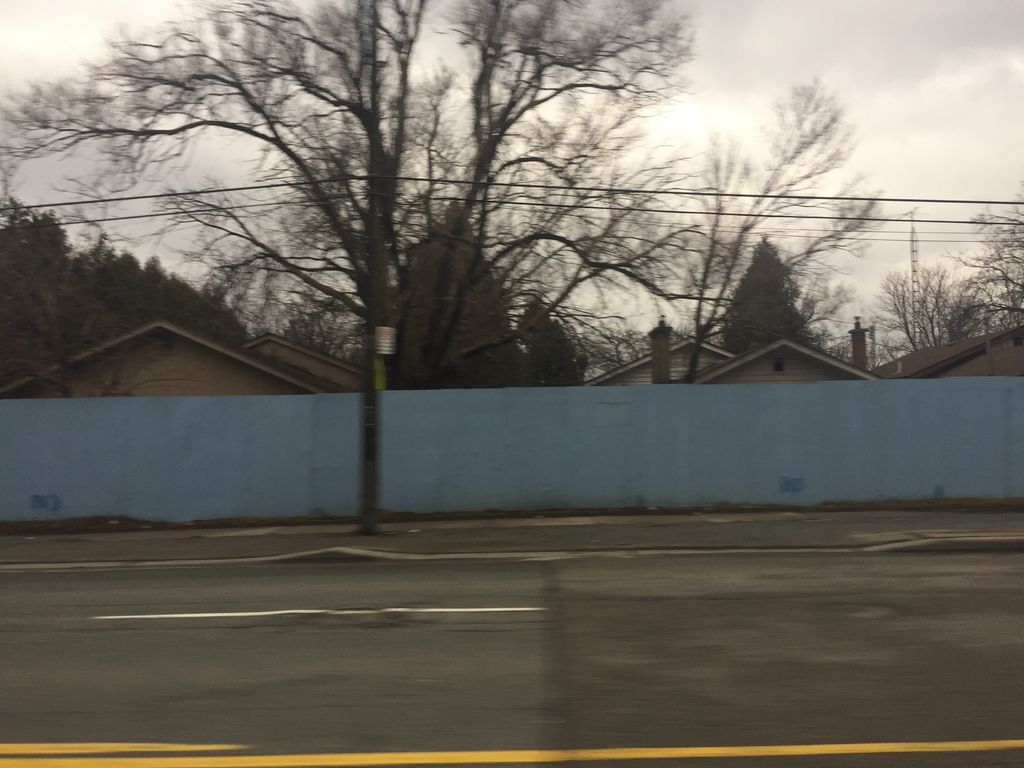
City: toronto